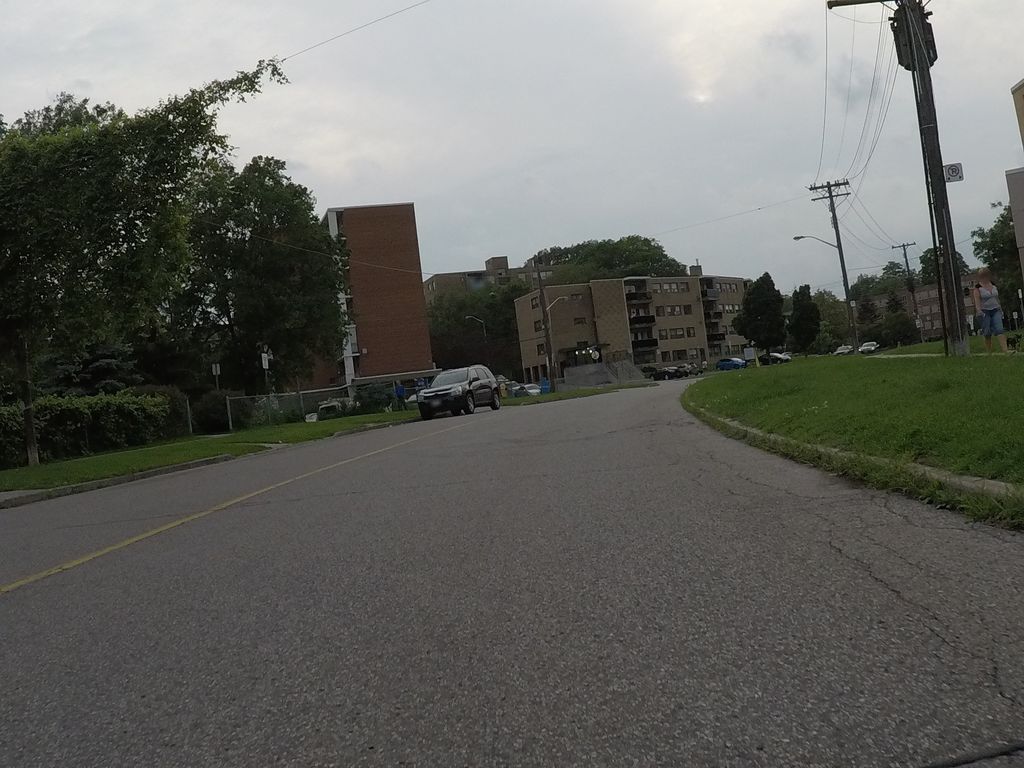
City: toronto